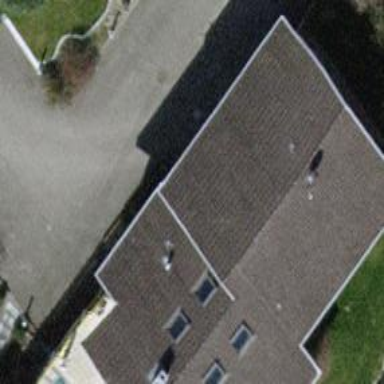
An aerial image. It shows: Semidetached house with gabled roof.